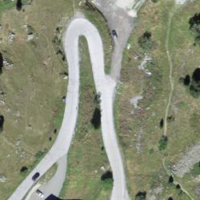
EUNIS habitat code: 26
Species observed at this site:
Aster alpinus
Larix decidua
Phleum alpinum
Helix pomatia
Vaccinium vitis-idaea
Turdus viscivorus
Euphorbia cyparissias
Crepis aurea
Campanula rotundifolia
Alnus incana
Campanula barbata
Alauda arvensis
Saxicola rubetra
Emberiza cia
Pica pica
Nucifraga caryocatactes
Vicia cracca
Pyrrhocorax graculus
Neottia ovata
Corvus corax
Phyteuma orbiculare